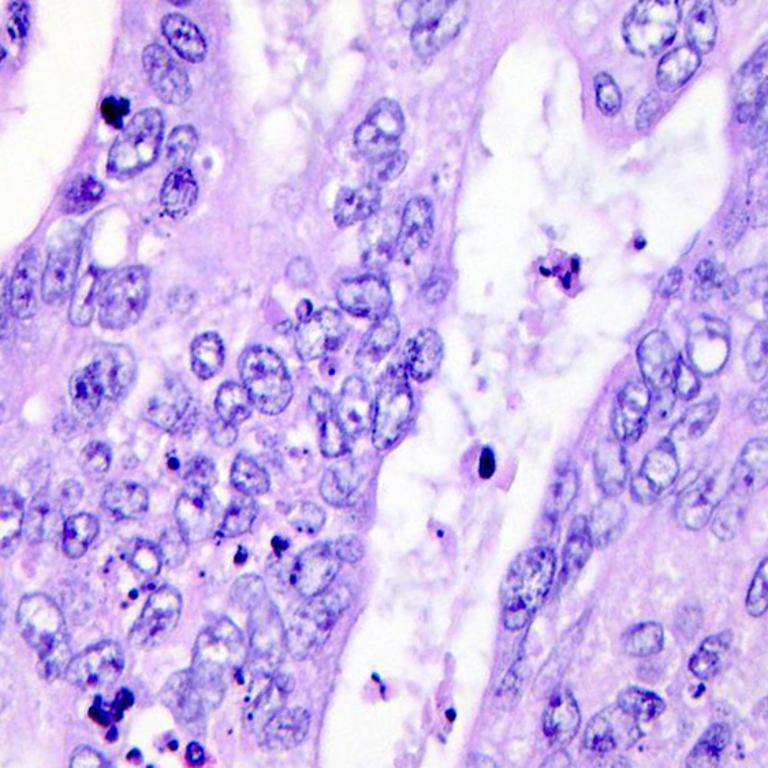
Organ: colon
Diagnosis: adenocarcinomas